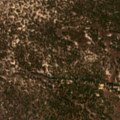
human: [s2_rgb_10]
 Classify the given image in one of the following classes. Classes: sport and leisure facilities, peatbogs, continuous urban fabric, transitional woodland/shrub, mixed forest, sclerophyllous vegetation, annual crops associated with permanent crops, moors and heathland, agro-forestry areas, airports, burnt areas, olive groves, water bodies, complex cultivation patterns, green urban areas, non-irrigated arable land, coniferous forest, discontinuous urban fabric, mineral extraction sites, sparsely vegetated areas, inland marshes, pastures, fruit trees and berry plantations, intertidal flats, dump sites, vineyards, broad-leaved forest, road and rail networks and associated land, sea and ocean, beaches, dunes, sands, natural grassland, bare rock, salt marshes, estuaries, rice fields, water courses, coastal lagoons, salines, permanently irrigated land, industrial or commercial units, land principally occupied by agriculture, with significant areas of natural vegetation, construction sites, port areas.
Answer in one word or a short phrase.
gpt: agro-forestry areas, coniferous forest, mixed forest